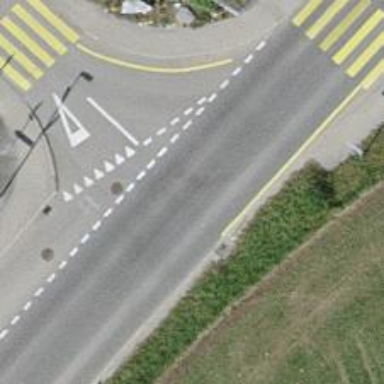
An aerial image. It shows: Bus stop with platform for public transport.